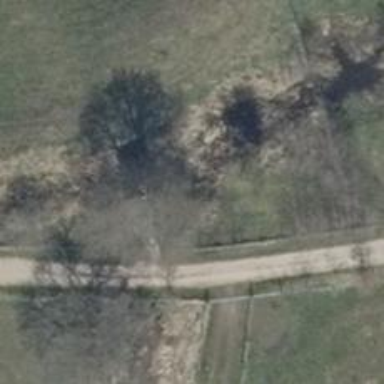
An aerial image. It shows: Culvert tunnel.